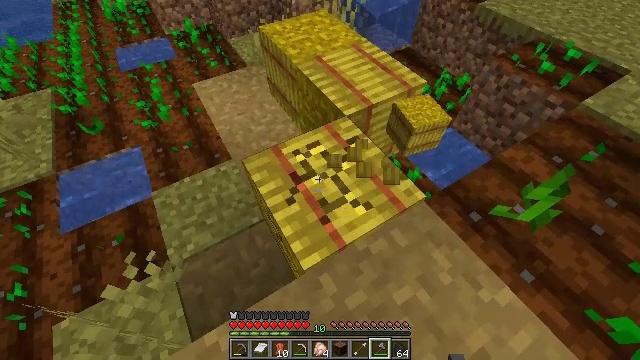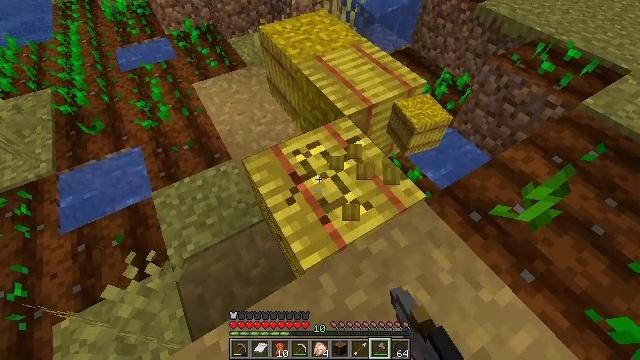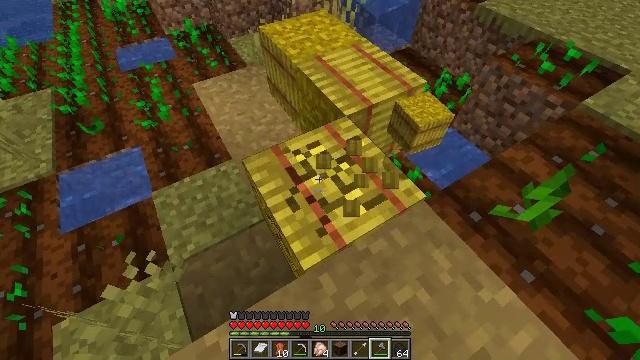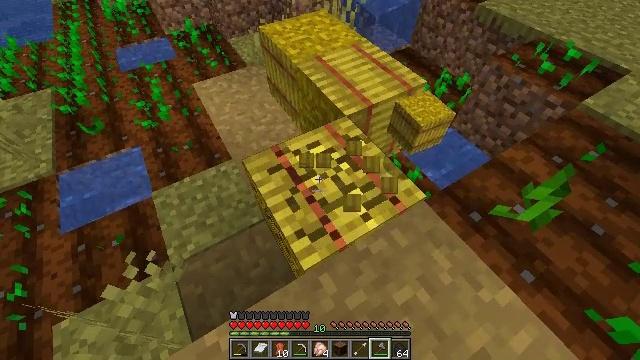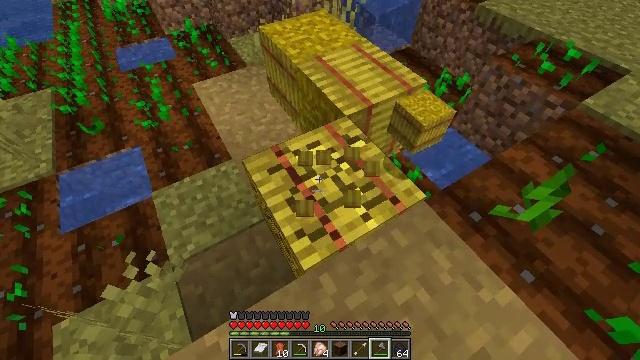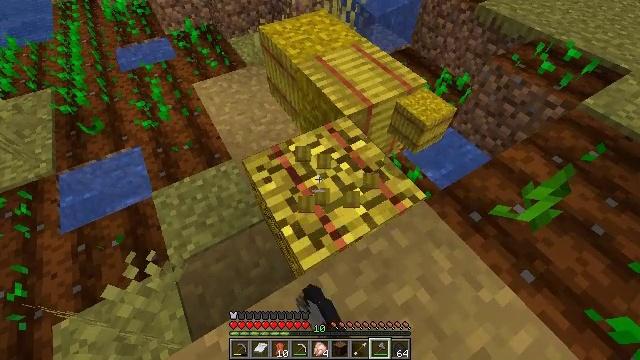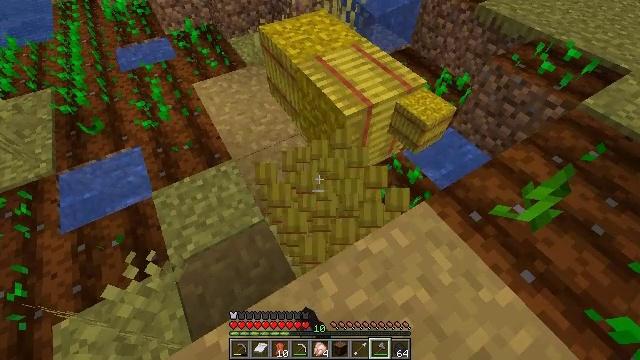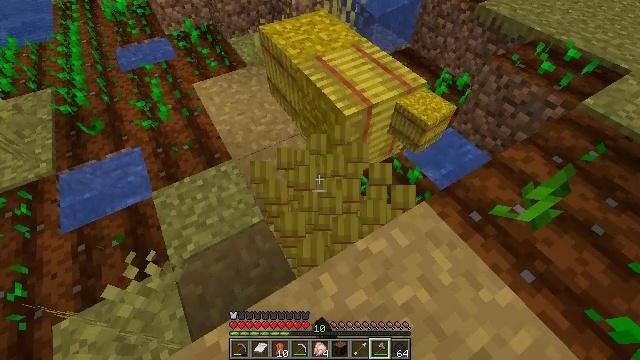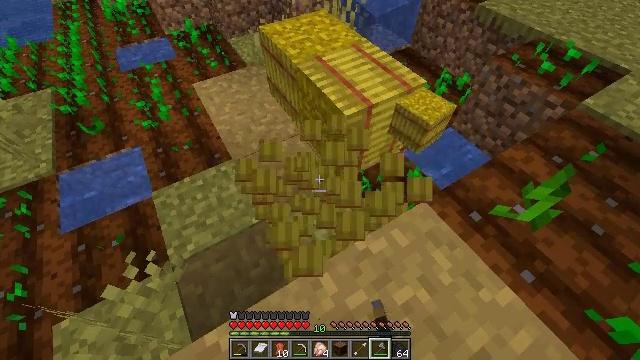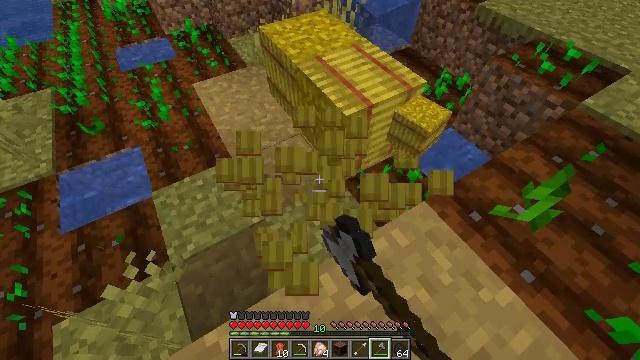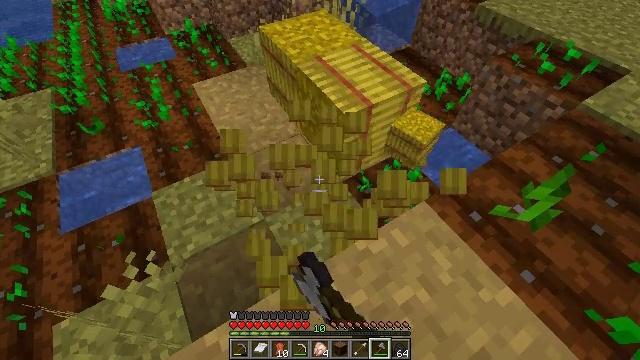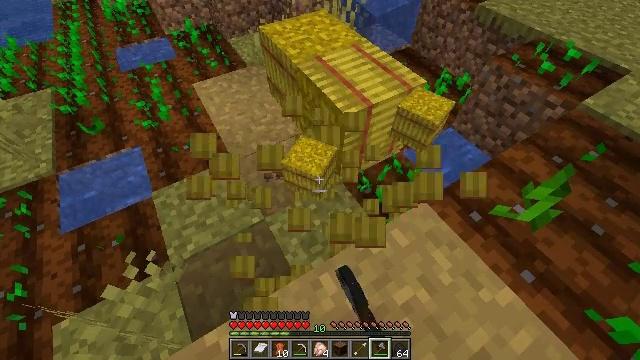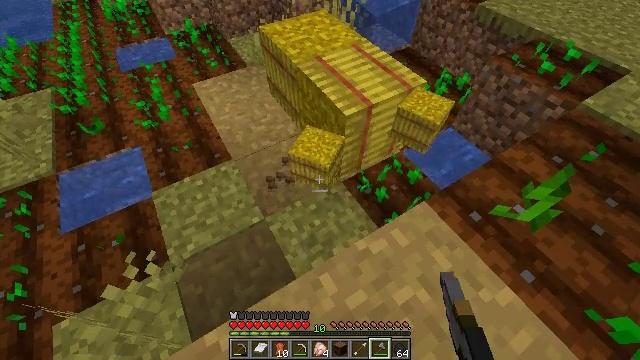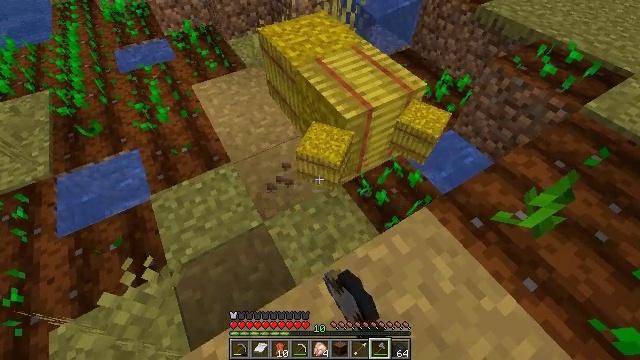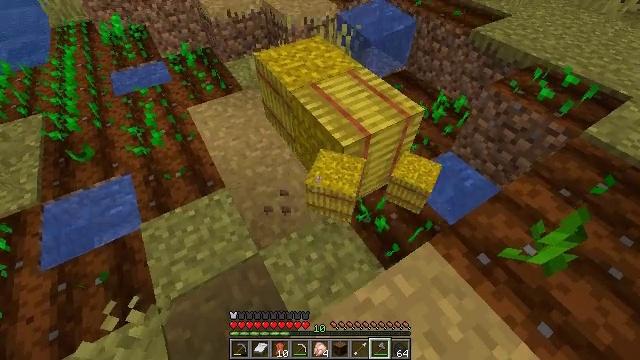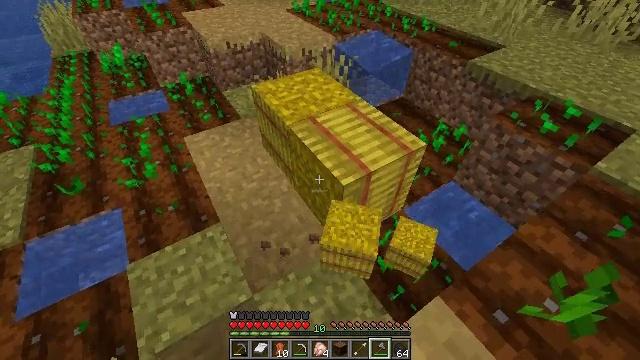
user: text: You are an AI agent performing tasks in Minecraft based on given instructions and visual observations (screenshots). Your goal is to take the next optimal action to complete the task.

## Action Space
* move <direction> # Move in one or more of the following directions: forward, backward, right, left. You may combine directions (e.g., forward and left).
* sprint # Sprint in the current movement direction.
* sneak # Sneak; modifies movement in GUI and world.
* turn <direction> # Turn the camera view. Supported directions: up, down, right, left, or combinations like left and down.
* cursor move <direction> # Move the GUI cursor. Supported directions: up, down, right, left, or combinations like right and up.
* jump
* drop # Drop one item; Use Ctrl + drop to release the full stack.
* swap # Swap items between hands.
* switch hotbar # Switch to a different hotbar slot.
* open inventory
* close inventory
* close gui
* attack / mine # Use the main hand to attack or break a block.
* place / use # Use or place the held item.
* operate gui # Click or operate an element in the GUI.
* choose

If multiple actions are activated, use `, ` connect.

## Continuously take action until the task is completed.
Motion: motion action
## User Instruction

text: Harvest hay blocks from the village.
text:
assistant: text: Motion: attack / mine
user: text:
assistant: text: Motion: attack / mine
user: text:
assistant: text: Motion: attack / mine
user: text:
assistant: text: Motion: attack / mine
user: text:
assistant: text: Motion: attack / mine
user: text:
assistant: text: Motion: attack / mine
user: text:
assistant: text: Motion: attack / mine
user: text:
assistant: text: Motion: attack / mine
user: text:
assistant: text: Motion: attack / mine
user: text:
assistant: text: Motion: attack / mine
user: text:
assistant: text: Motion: attack / mine
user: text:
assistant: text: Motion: attack / mine
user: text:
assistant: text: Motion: move forward
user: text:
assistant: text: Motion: move forward, turn up
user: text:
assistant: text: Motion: move forward, turn up
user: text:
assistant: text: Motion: move forward, turn up
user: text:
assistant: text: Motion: move forward
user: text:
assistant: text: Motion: no_op
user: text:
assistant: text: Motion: attack / mine
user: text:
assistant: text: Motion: attack / mine
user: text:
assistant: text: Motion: attack / mine
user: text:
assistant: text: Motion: attack / mine
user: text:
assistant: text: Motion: attack / mine
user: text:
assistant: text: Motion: attack / mine
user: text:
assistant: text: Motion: attack / mine
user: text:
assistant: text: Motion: attack / mine
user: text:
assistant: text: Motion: attack / mine
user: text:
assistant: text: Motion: attack / mine
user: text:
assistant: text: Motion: turn up, attack / mine
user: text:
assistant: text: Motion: turn up, attack / mine